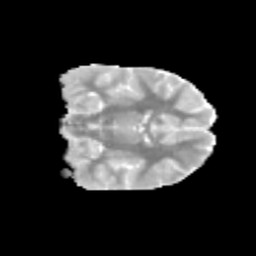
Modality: MD
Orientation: coronal
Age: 9
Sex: female
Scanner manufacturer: siemens
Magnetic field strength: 3 T
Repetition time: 3.8 s
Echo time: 0.07 s